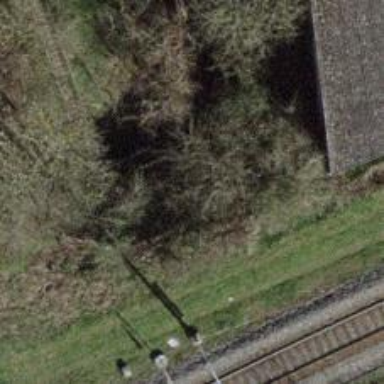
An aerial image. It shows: Footway passing through tunnel.